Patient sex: M
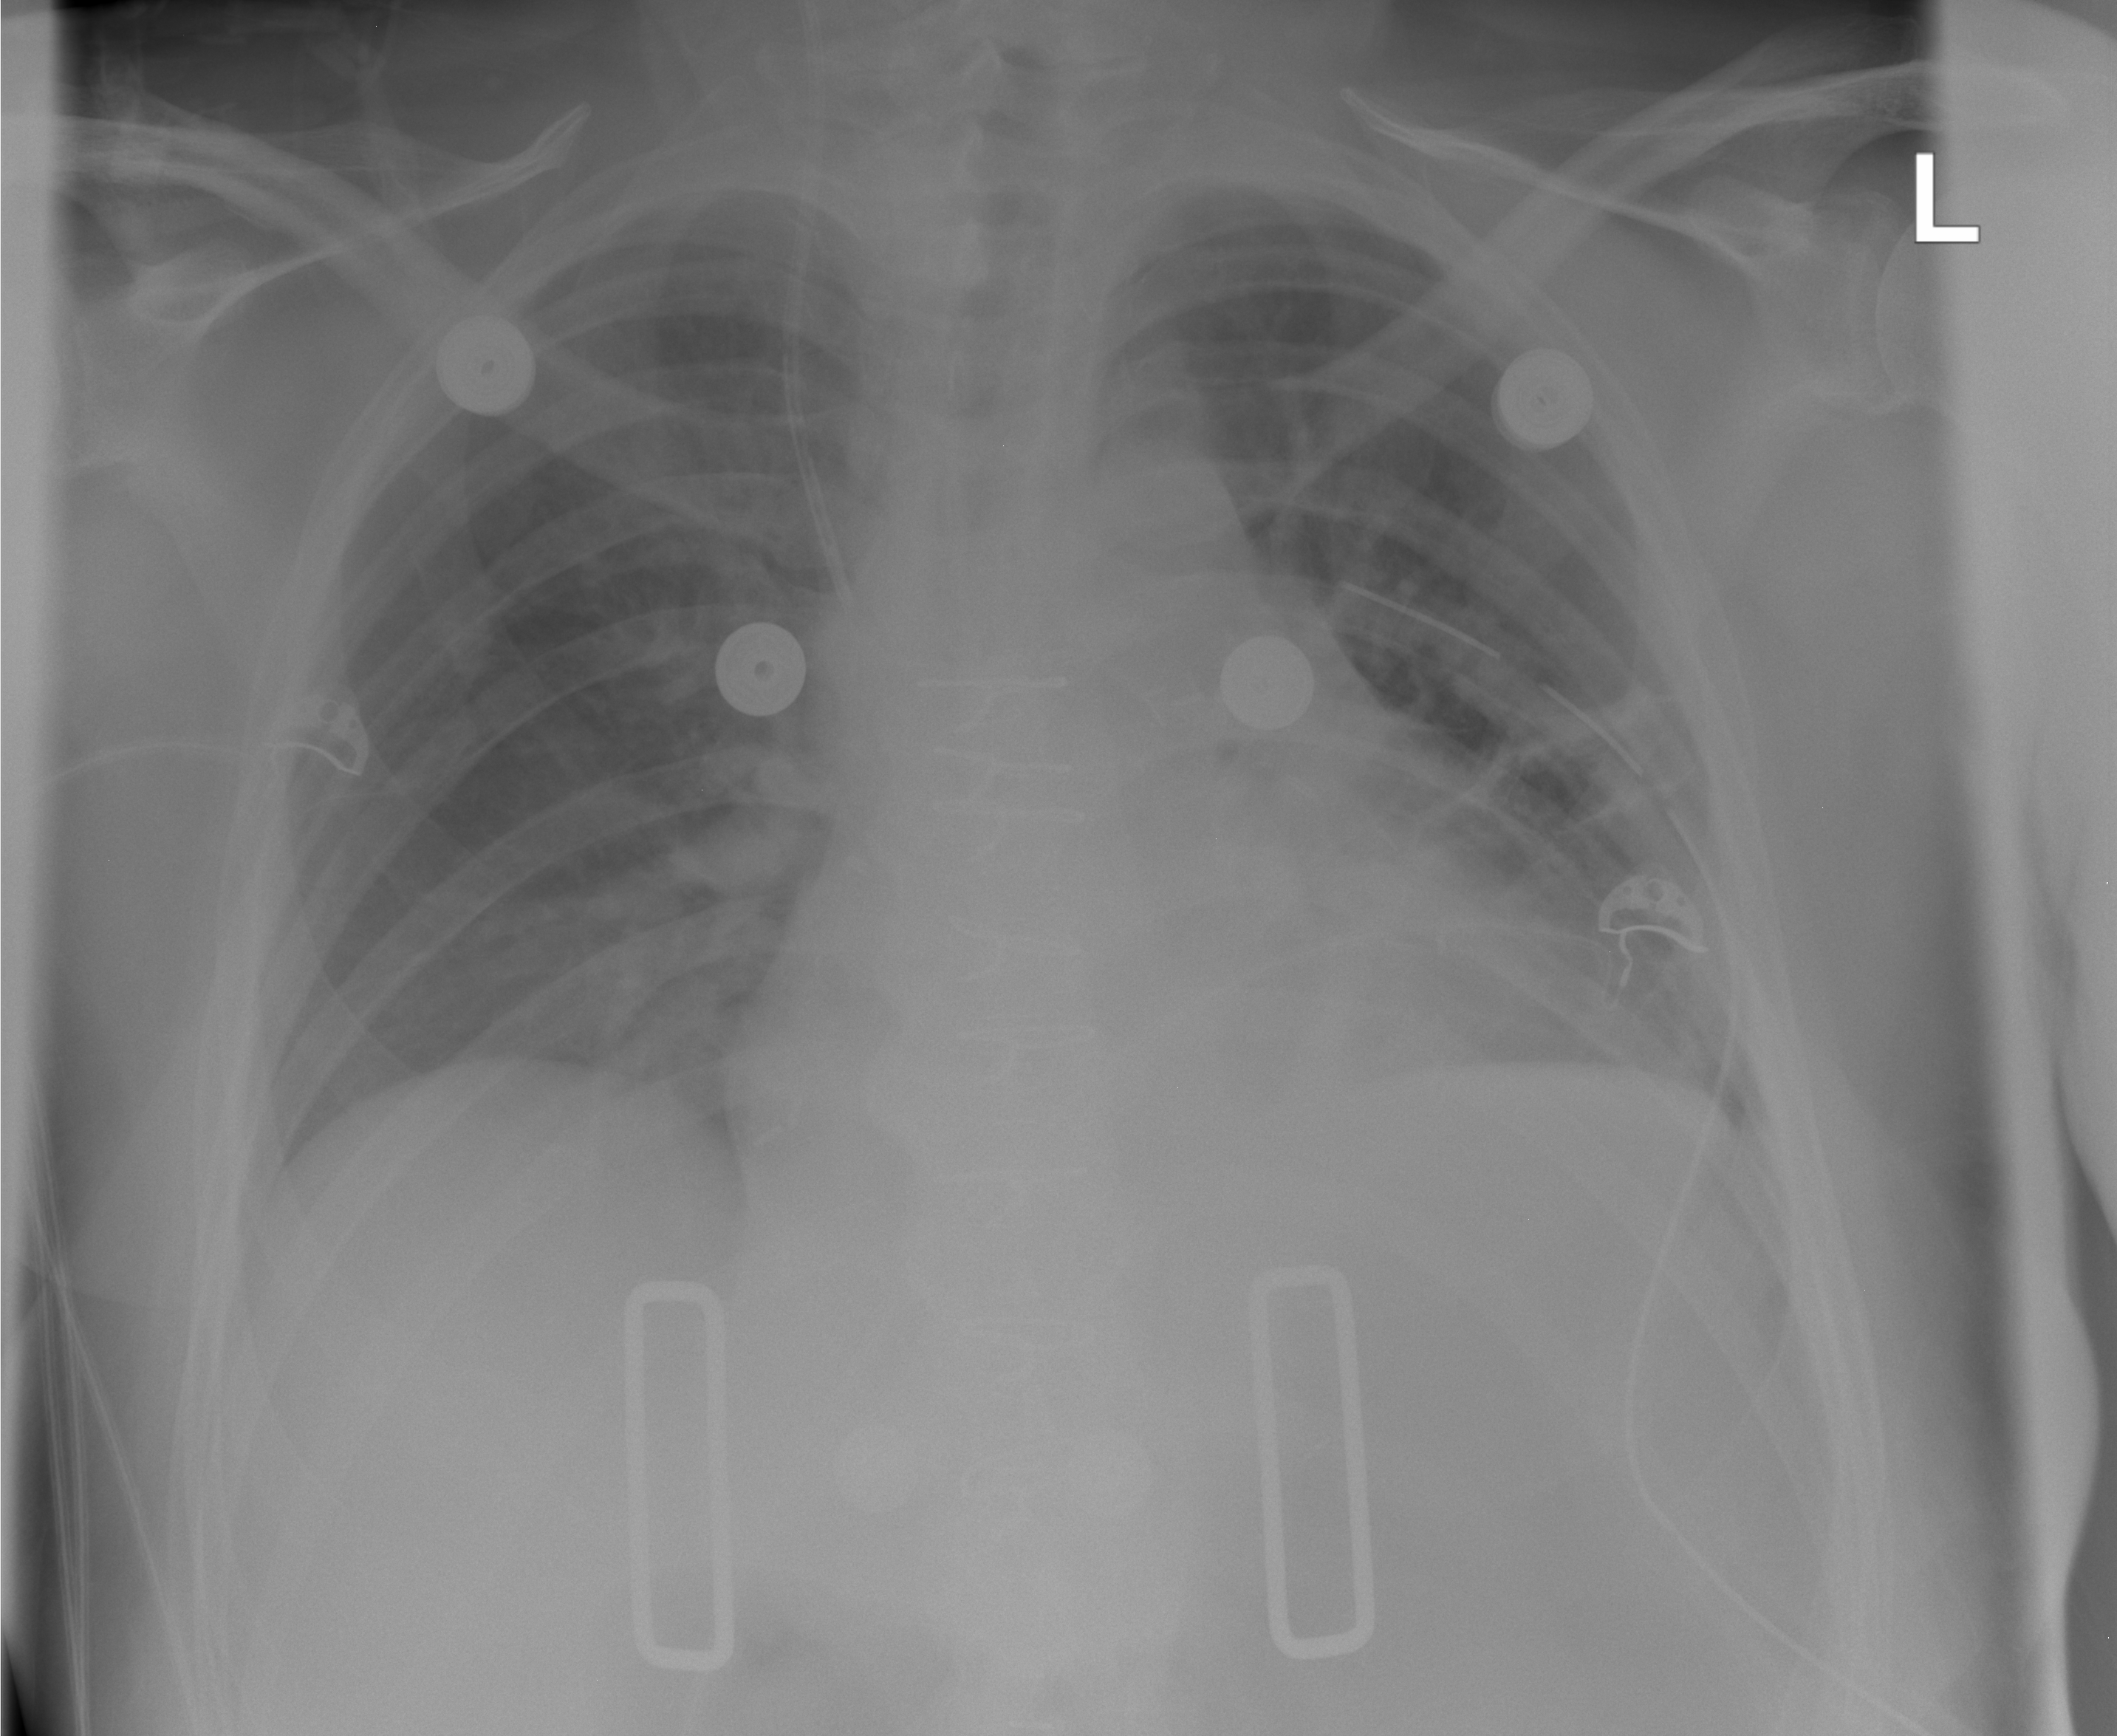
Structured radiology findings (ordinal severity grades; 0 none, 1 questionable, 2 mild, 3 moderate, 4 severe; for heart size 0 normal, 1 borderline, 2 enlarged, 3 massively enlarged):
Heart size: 2
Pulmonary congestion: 2
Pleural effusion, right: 0
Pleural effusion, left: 0
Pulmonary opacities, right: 0
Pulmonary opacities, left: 0
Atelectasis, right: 0
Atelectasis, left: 2